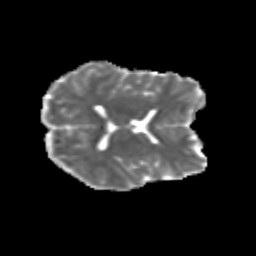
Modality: MD
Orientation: axial
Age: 19
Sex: female
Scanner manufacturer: siemens
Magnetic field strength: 3 T
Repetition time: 3.5 s
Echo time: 0.113 s